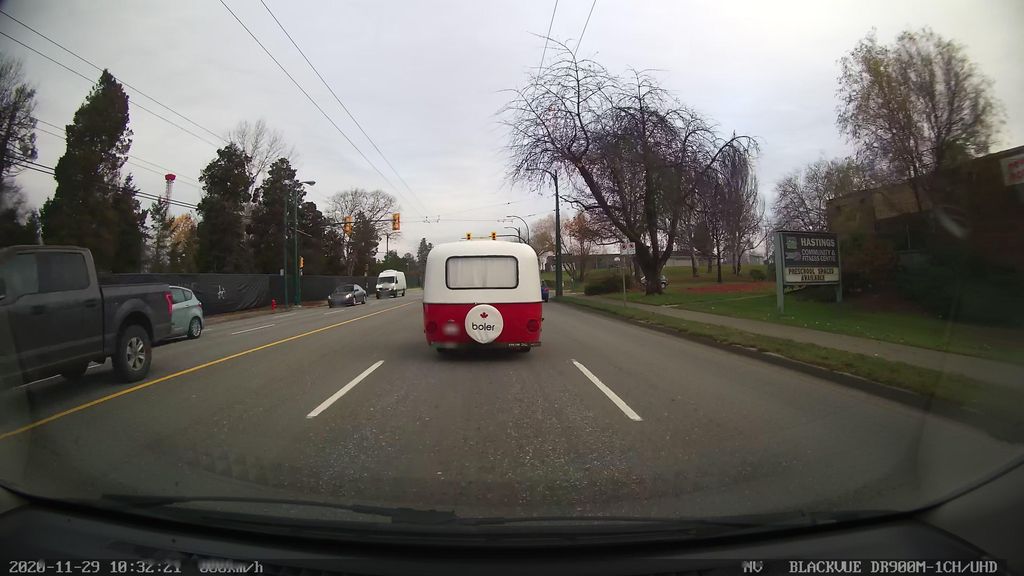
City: vancouver